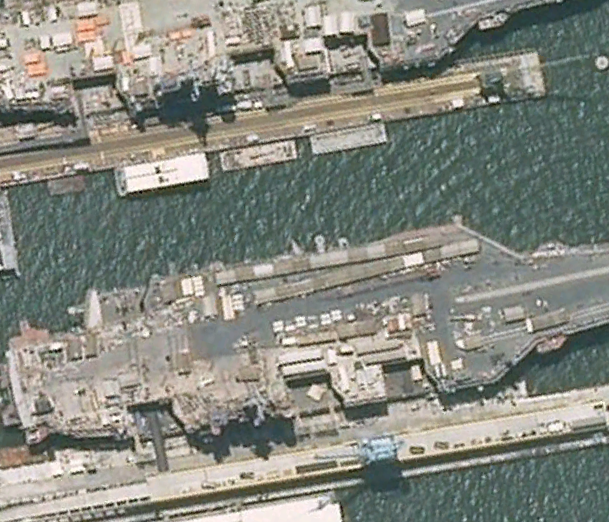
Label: aircraft_carrier